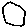
Label: circle